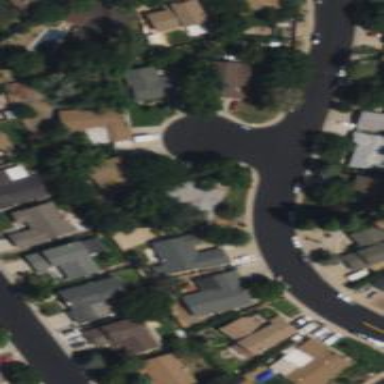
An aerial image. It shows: Residential road with asphalt surface and separate sidewalk.